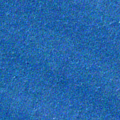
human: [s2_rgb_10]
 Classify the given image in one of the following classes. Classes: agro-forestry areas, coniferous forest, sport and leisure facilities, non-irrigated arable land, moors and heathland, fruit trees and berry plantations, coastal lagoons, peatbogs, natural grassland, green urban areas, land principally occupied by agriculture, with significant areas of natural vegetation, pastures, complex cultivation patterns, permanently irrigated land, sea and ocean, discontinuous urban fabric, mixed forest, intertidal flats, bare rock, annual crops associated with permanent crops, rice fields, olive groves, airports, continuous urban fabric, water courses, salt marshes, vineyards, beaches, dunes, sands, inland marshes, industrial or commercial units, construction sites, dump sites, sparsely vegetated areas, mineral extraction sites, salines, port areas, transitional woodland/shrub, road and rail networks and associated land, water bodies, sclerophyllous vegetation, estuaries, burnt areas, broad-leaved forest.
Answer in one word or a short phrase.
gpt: sea and ocean